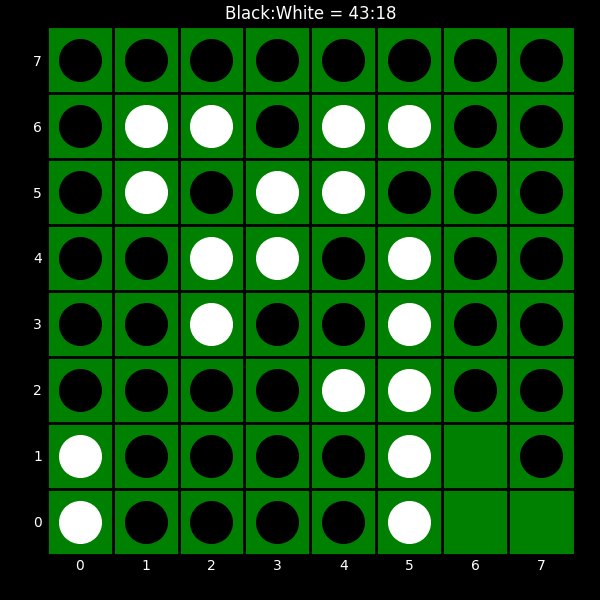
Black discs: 43
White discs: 18